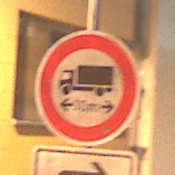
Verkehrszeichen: TatsaechlicheLaenge
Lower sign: RichtungsangabeDurchPfeile5
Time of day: Night
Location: Outdoor (Urban)
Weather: Clear
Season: NotSpecified
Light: Artificial